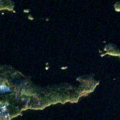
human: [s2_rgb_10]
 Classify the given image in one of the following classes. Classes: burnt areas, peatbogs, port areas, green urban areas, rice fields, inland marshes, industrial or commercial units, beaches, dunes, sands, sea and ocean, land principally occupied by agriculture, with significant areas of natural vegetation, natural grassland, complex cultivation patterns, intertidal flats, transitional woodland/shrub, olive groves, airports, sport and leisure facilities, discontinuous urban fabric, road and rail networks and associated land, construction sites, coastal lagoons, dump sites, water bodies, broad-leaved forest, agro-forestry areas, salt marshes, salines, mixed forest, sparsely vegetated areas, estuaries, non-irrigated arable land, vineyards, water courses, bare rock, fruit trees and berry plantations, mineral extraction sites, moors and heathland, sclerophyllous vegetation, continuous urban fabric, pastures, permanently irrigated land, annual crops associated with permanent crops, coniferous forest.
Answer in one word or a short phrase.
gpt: coniferous forest, water bodies